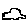
Label: car